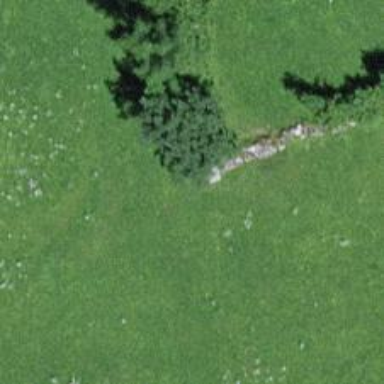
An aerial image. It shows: Wall made of dry stone.